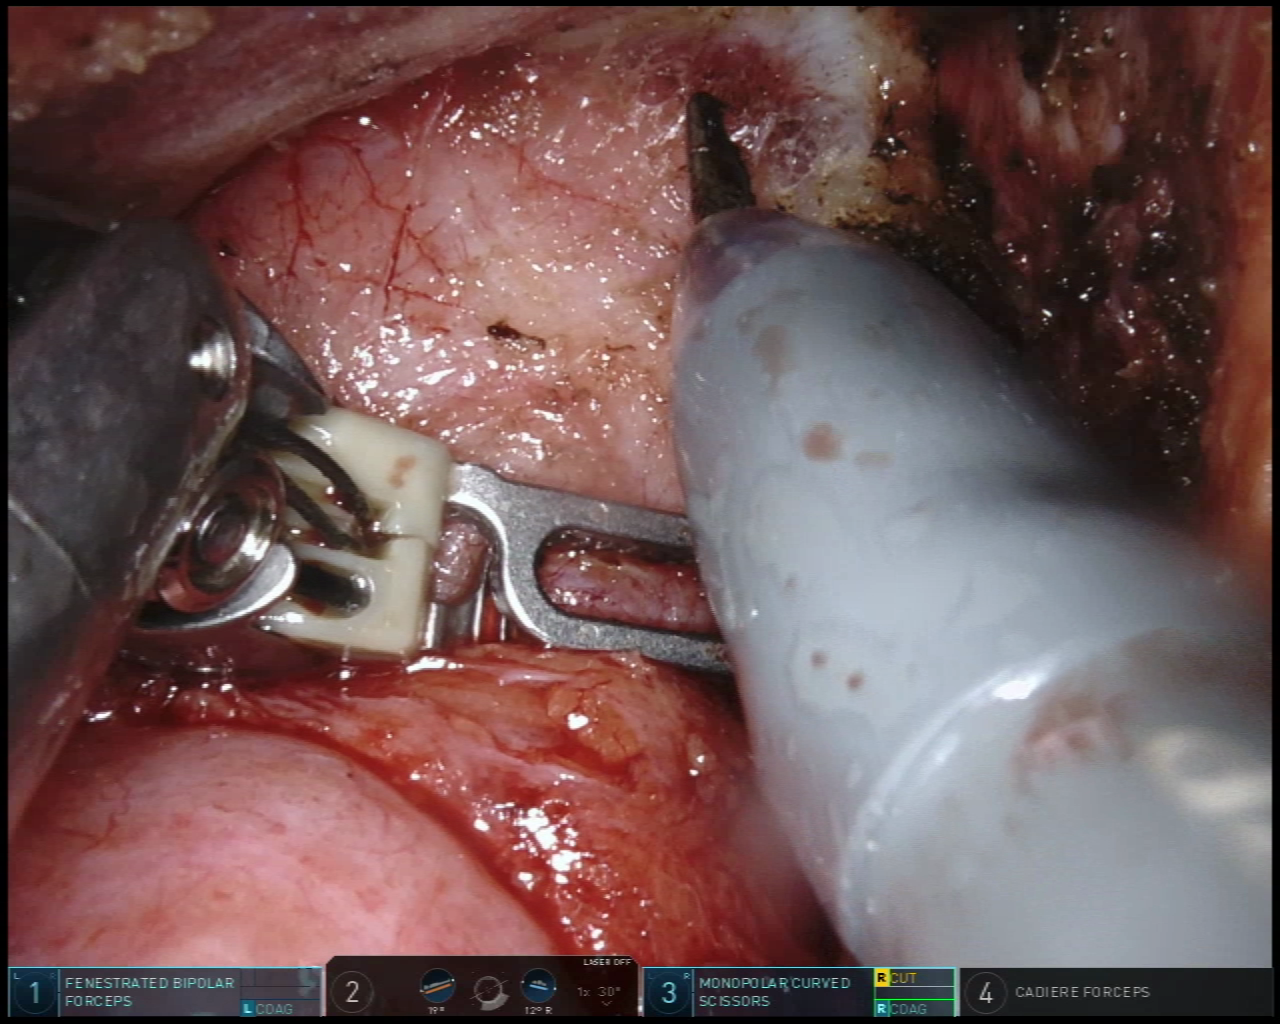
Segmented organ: vesicular_glands
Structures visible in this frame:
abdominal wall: no
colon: no
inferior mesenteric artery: no
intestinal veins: no
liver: no
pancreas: no
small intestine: no
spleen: no
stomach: no
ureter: no
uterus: no
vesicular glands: yes